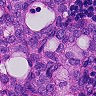
Metastatic tissue present: yes